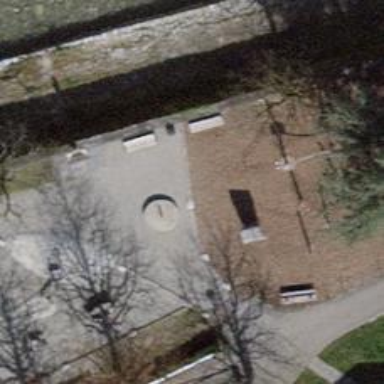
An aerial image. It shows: Bench.